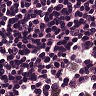
Metastatic tissue present: no